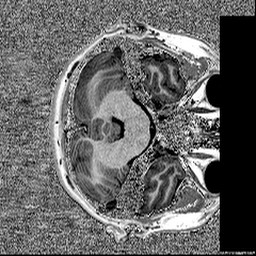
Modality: MP2RAGE
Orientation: axial
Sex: female